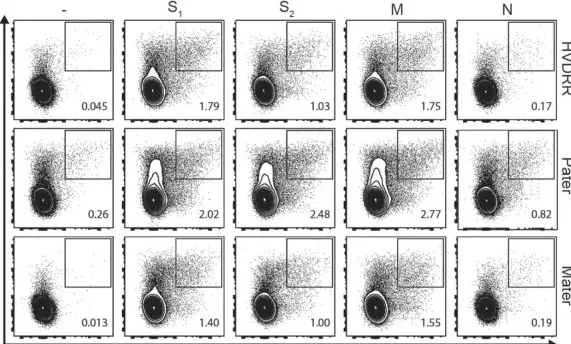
Normal generation of SARS-CoV-2-specific CD4+ and CD8+ T cells in the HVDRR patient and her parents. (B) FACS dot plots showing the fraction of AIM+ (CD137+OX40+) CD4+ T cells.
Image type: ophthalmic_imaging (fundus_photograph)